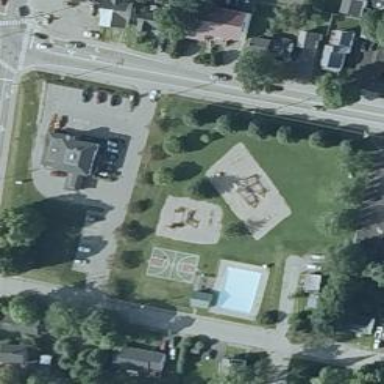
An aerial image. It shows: Lovely park for leisure and relaxation.